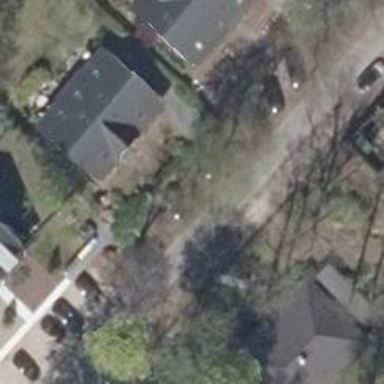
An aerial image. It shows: Asphalt road in residential area.